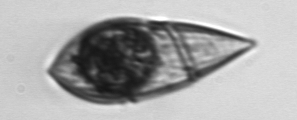
Label: Gyrodinium